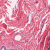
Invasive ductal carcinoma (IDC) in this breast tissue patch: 0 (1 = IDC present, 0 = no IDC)